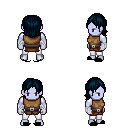
a pixel art fantasy rpg character, male body template, dark elf, purple skin, leather chest armor, white pants, raven long bangs hairstyle, white cloth bandages, black slippers, four views (front, back, left, right), 2x2 character sprite sheet, small pixel art, hard edges, no anti-aliasing